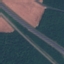
Label: Highway